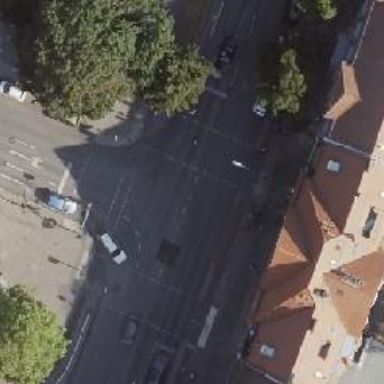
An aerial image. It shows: Secondary road with asphalt surface. There is separate sidewalk and cycle track along the road.